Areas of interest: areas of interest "Scenic Spot"
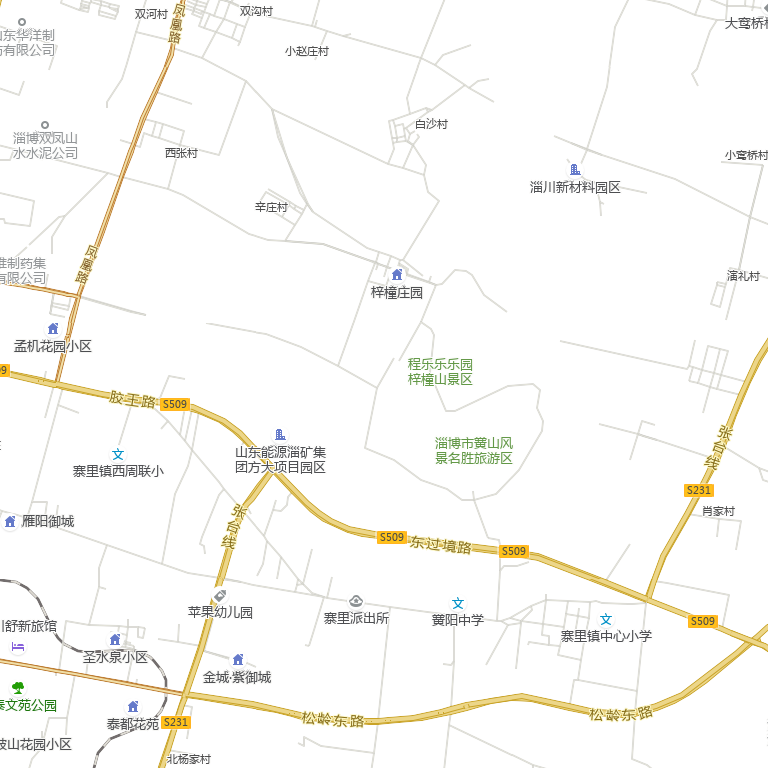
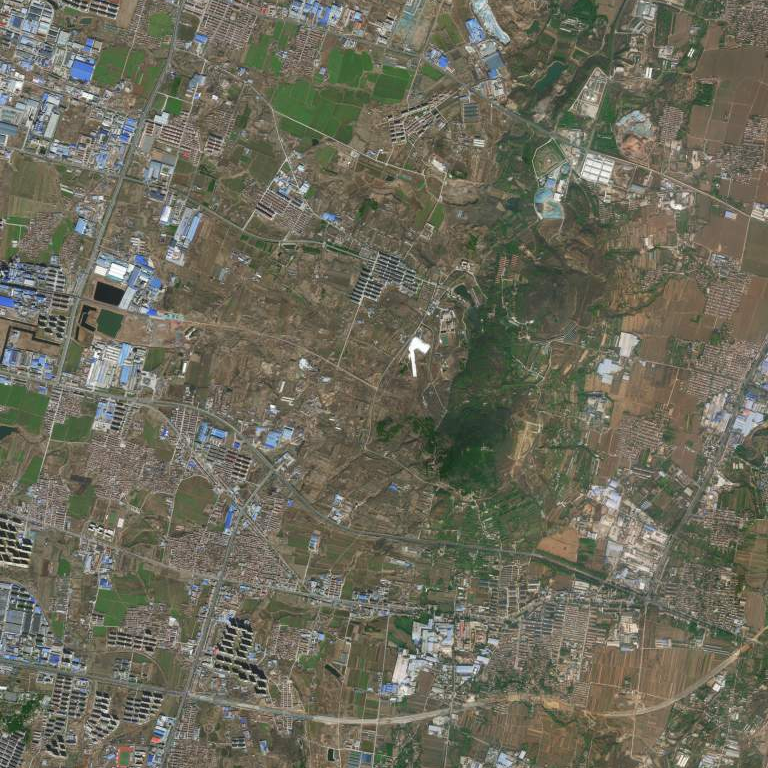